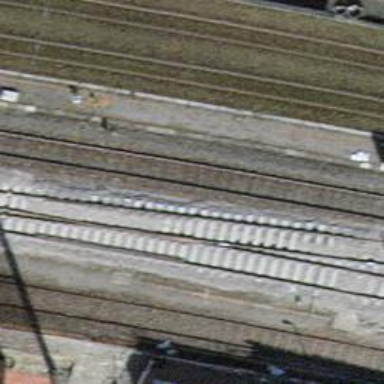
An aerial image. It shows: Single railway track with electrification through contact line.